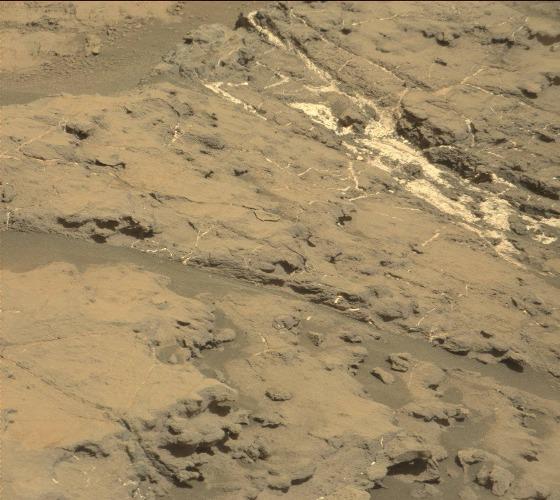
Terrain classes present: Bedrock, Gravel / Sand / Soil, Shadow